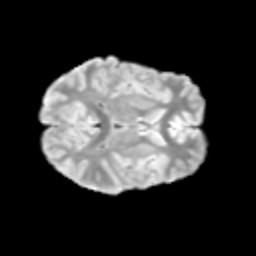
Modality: T2w
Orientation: axial
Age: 13
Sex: male
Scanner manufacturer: siemens
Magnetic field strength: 3 T
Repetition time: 3.8 s
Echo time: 0.07 s